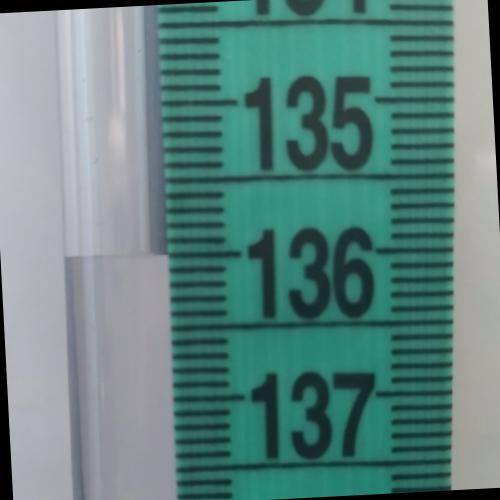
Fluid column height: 136.0 cm